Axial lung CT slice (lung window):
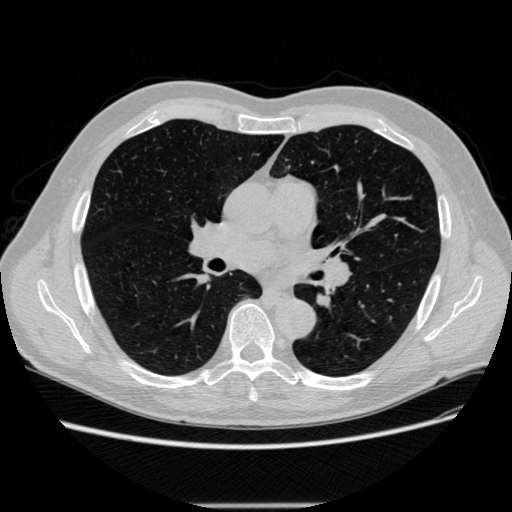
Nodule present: no